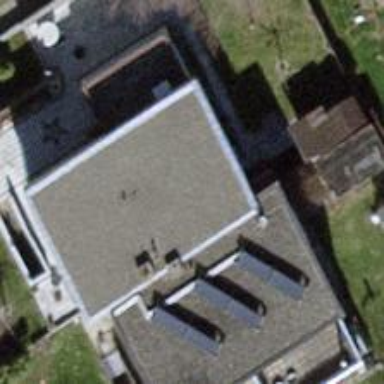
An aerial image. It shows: Flat roofed building.